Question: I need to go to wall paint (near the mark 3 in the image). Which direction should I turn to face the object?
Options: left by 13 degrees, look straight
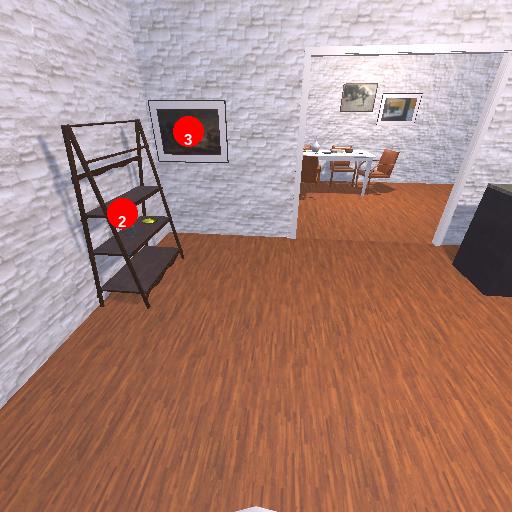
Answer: left by 13 degrees